Field crop: tomato
Growth stage: 1
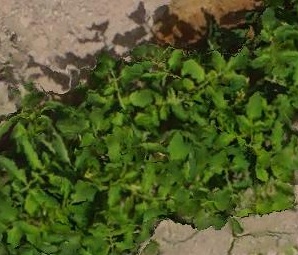
Species: tomato